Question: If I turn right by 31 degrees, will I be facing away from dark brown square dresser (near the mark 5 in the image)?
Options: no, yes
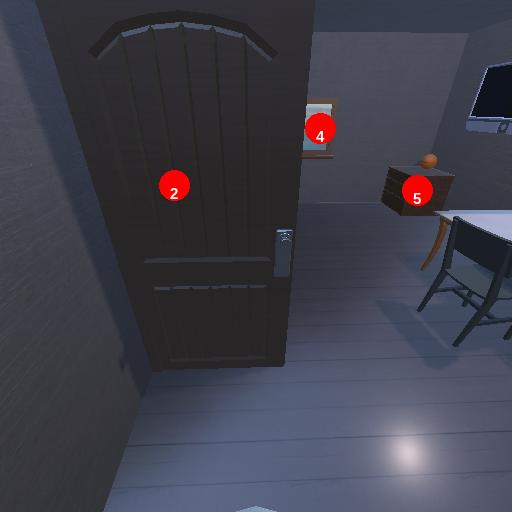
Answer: no